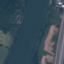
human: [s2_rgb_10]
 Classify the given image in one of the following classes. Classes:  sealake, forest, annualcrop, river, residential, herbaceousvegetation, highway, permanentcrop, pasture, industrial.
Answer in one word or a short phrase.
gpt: River